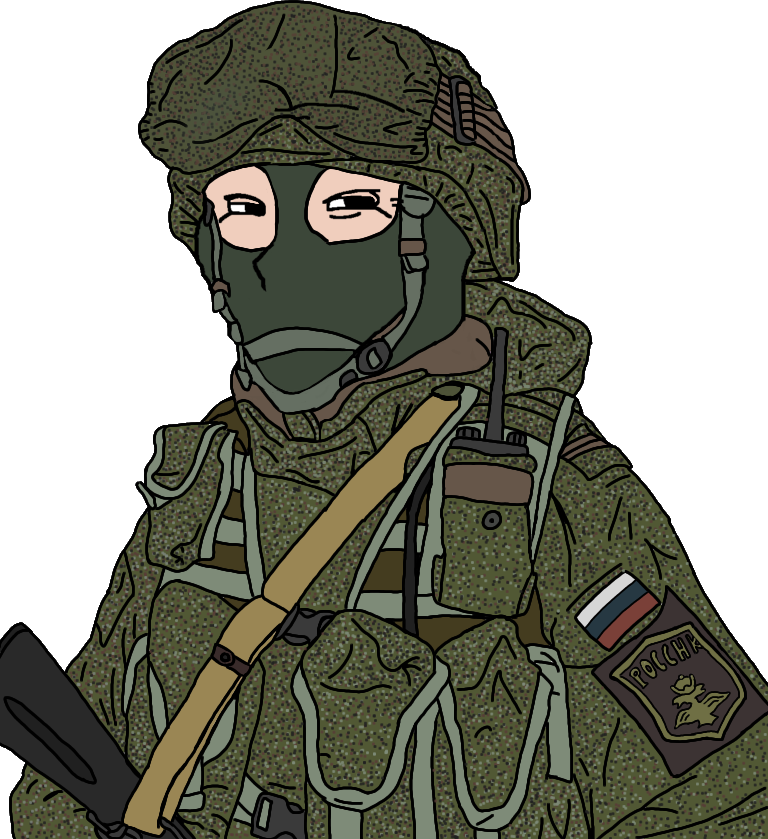
Label: 5_unsorted